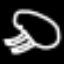
Label: frog